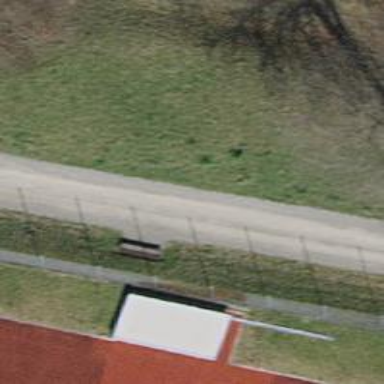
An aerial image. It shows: Brown bench in the vicinity.